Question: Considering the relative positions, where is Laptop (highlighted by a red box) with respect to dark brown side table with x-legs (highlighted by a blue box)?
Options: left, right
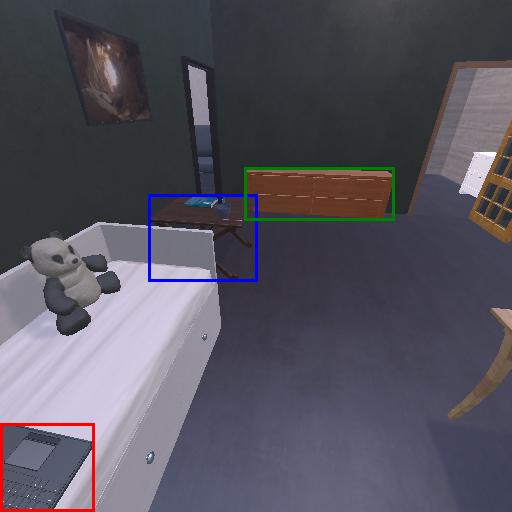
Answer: left